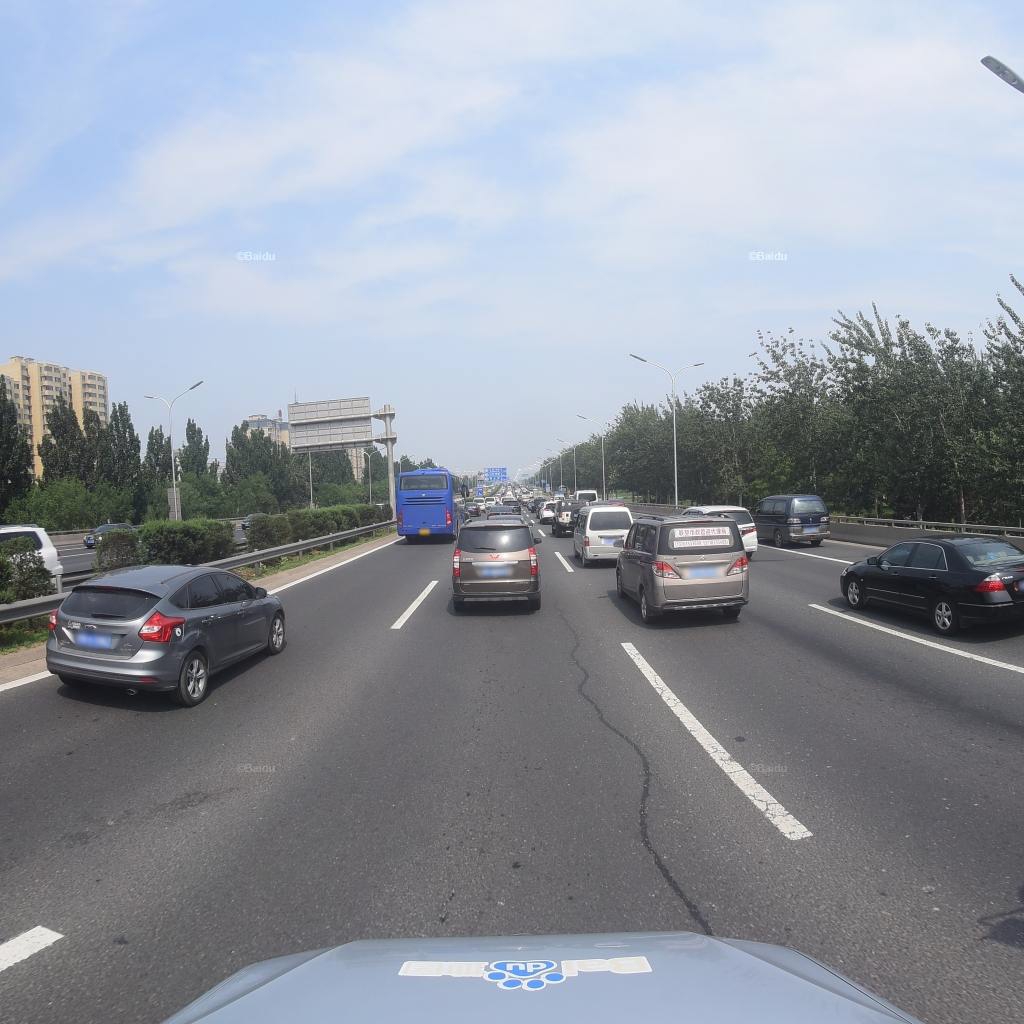
Region: Fengtai
Road damage annotations: longitudinal patch